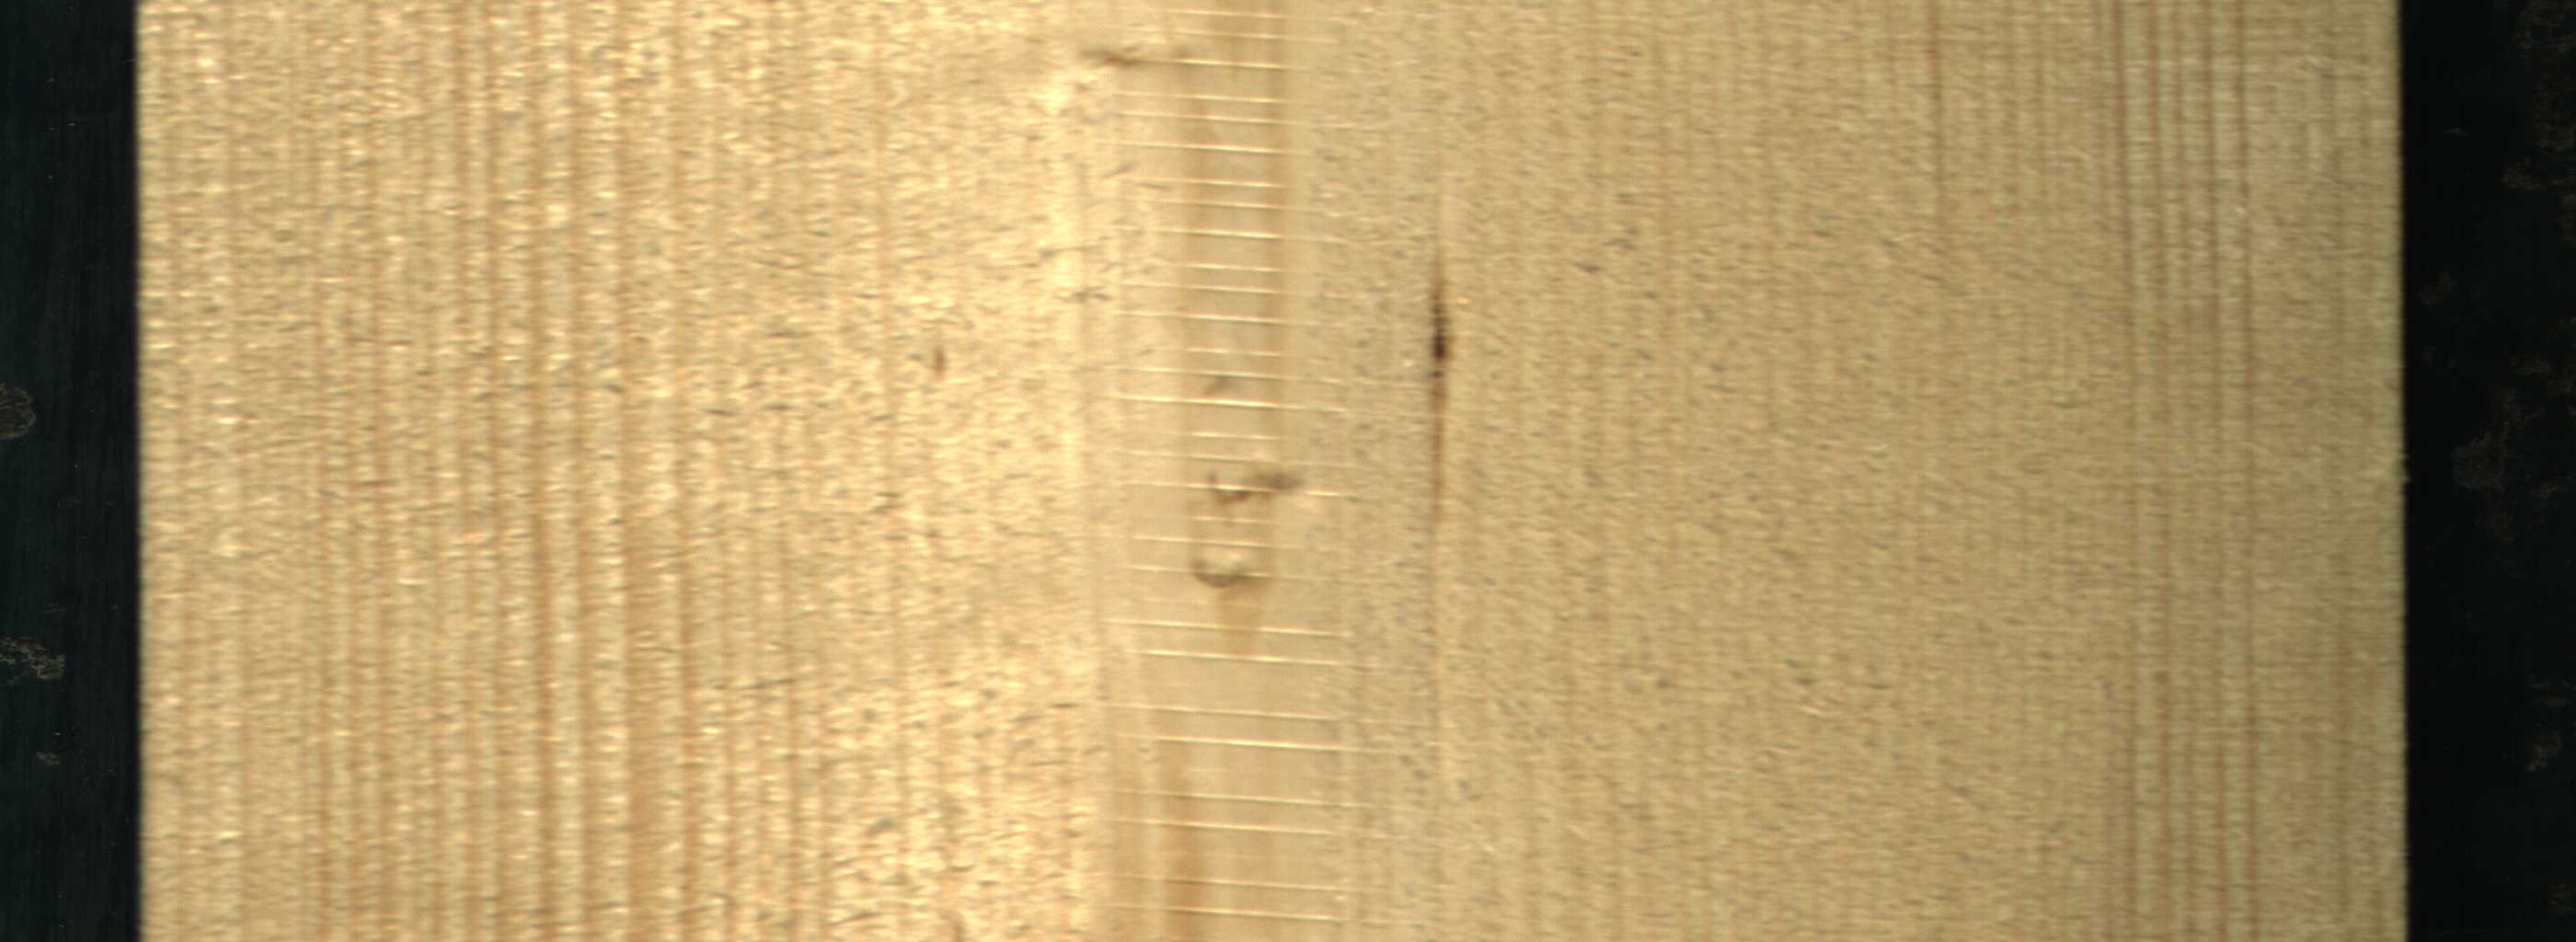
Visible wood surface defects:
resin